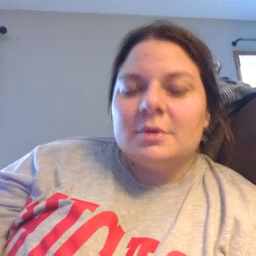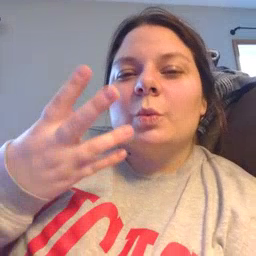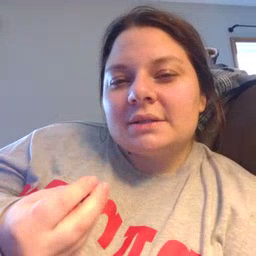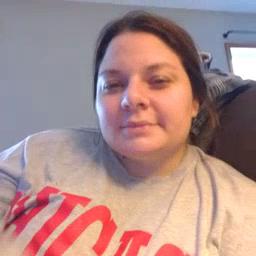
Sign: wet